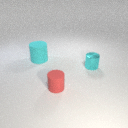
small red rubber cylinder in front of small cyan metal cylinder